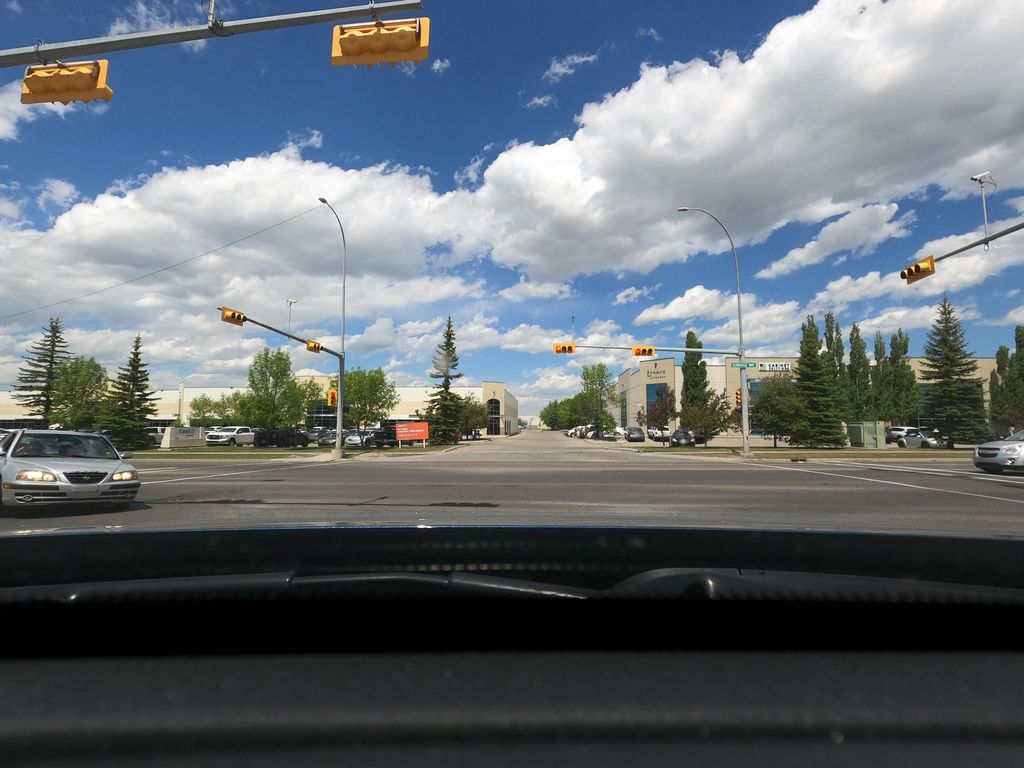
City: calgary